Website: crate-barrel
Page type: receipt
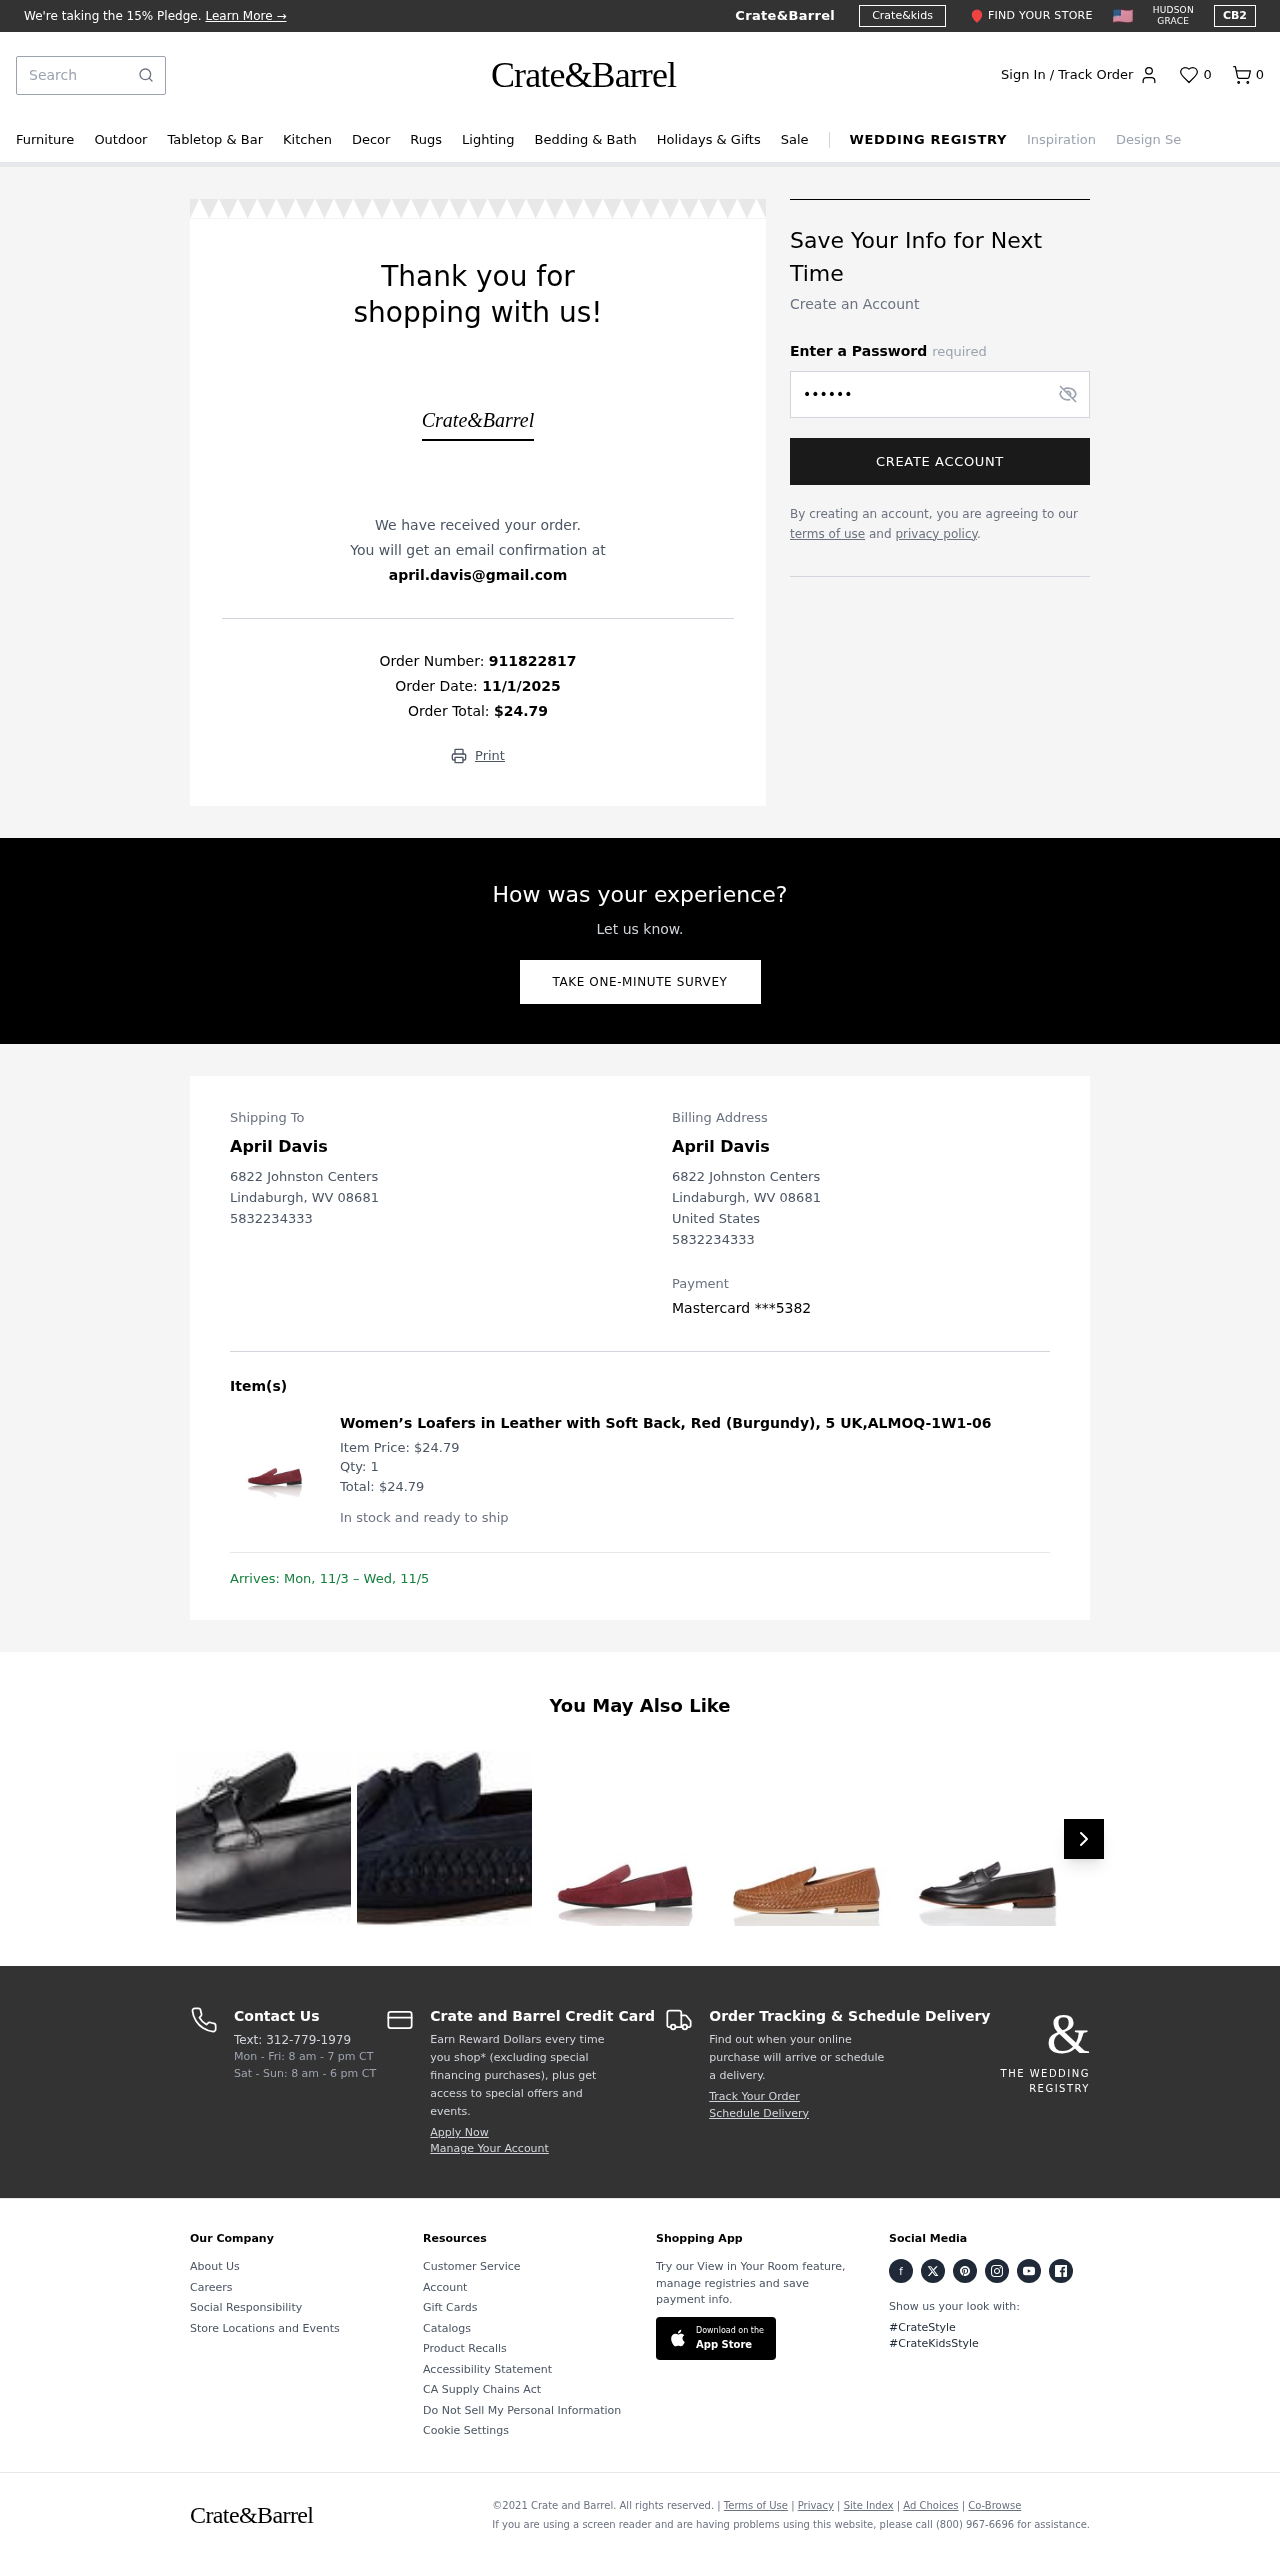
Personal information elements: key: PII_CARD_LAST4
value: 5382
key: PII_CARD_TYPE
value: Mastercard
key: PII_CITY
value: Lindaburgh
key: PII_COUNTRY
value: United States
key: PII_EMAIL
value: april.davis@gmail.com
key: PII_FULLNAME
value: April Davis
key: PII_PHONE
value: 5832234333
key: PII_POSTCODE
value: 08681
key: PII_STATE_ABBR
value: WV
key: PII_STREET
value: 6822 Johnston Centers
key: PII_FULLNAME2
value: April Davis
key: PII_CITY2
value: Lindaburgh
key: PII_STATE_ABBR2
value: WV
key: PII_POSTCODE_FULL
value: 08681
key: PII_POSTCODE_NUMERIC
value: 8681
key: PII_PHONE2
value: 5832234333
Product elements: key: PRODUCT1_NAME
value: Women’s Loafers in Leather with Soft Back, Red (Burgundy), 5 UK,ALMOQ-1W1-06
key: PRODUCT1_PRICE
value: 24.79
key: PRODUCT1_QUANTITY
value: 1
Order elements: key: ORDER_NUM_ITEMS
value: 0
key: ORDER_ID
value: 911822817
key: ORDER_DATE
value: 11/1/2025
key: ORDER_TOTAL
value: $24.79
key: ORDER_ITEM_TOTAL
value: $24.79
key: ORDER_DELIVERY_DATE
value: Mon, 11/3 – Wed, 11/5
Search elements: key: HEADER_SEARCH
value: Search
Other elements: key: FAVORITES_COUNT
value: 0